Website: apple-inc
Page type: customer-info-address
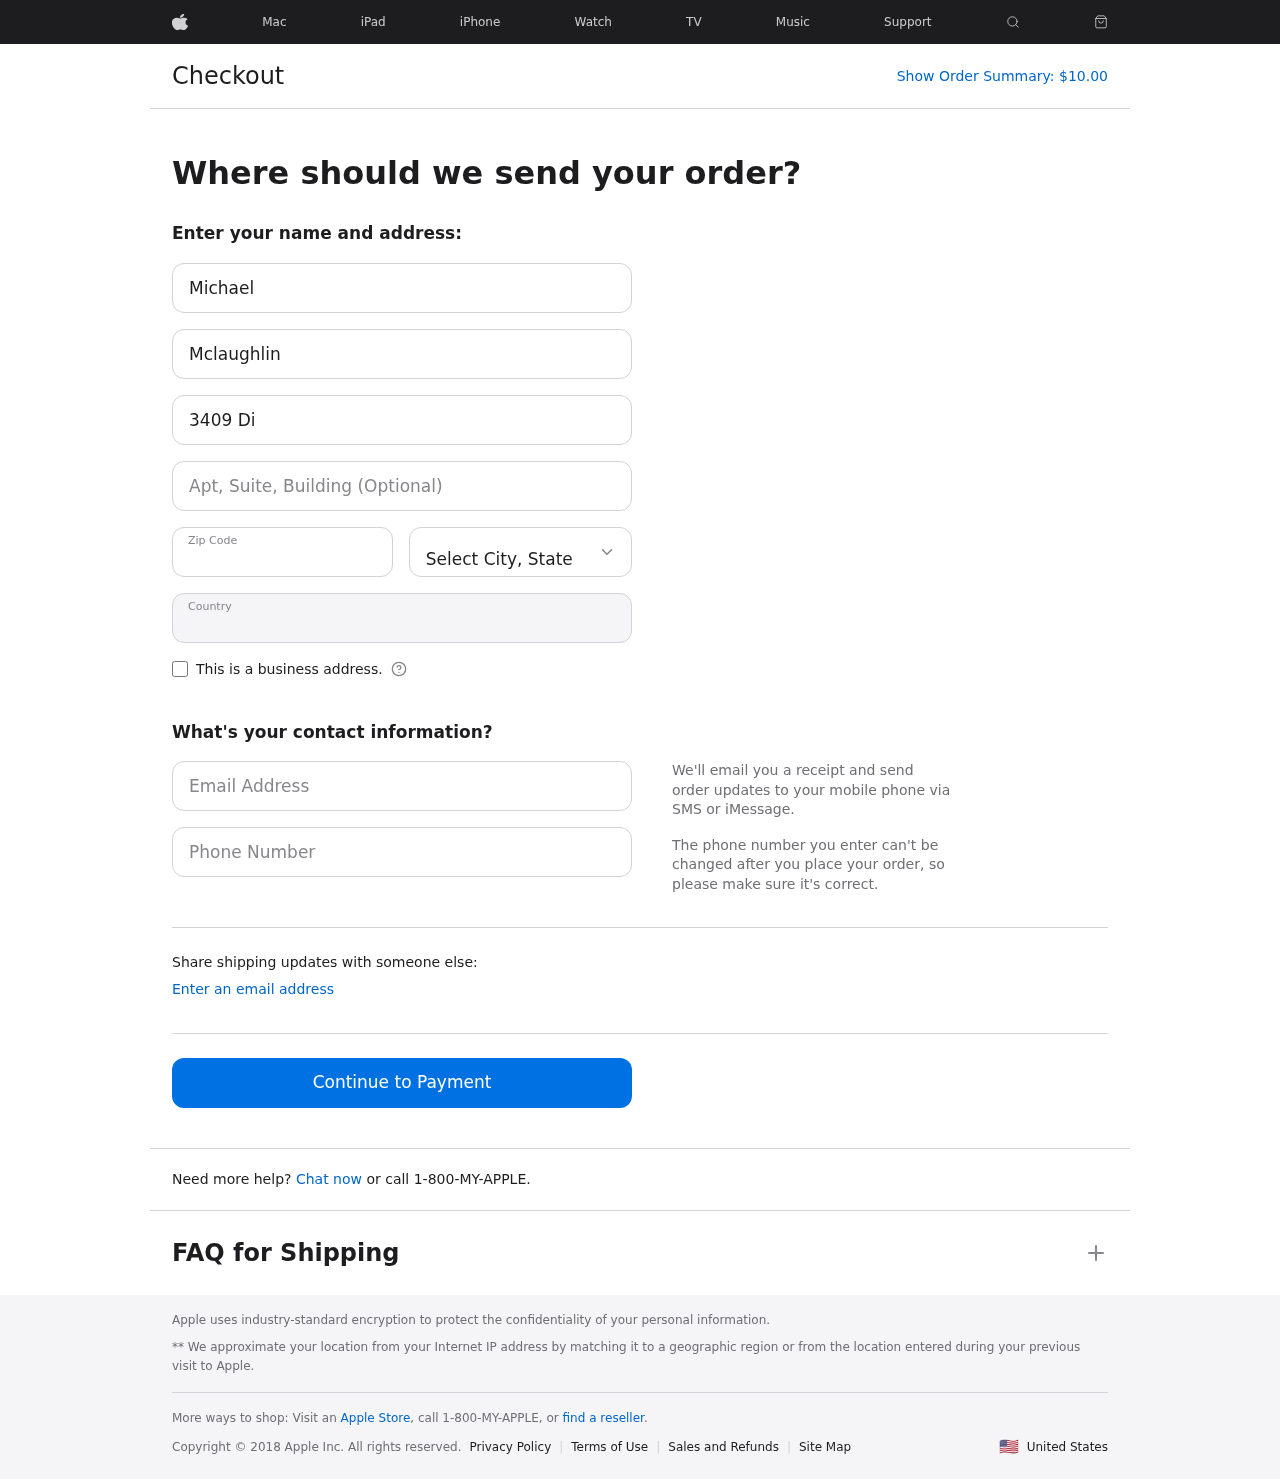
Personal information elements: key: PII_CITY_STATE
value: Annafurt, AK
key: PII_COUNTRY
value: United States
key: PII_EMAIL
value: mmclaughlin@gmail.com
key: PII_FIRSTNAME
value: Michael
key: PII_LASTNAME
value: Mclaughlin
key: PII_PHONE
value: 3246120771
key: PII_POSTCODE
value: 50932
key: PII_STREET
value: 3409 Diane Oval Suite 479
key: PII_STREET2
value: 023 Kathryn Pike Suite 206
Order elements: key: ORDER_TOTAL
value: $10.00